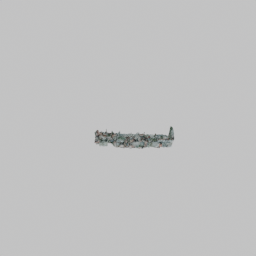
Label: architecture